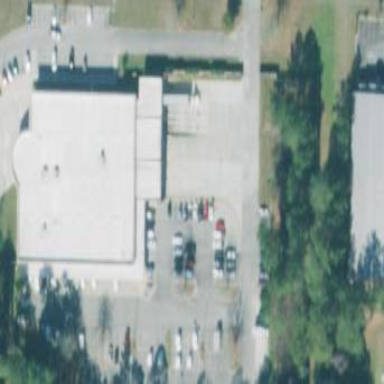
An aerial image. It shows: Building that serves as post office.